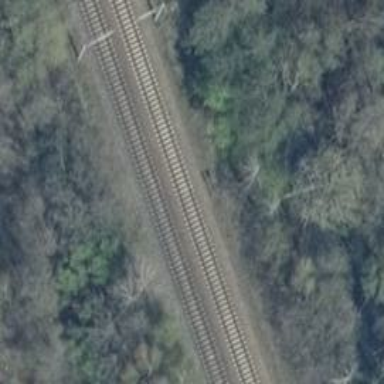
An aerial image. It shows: Railway signal.